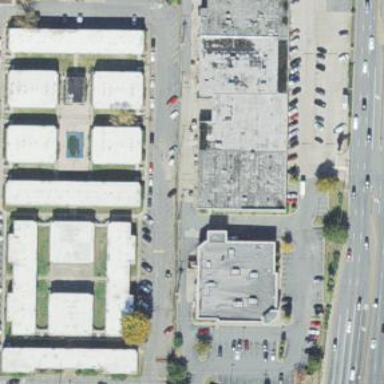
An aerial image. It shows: Retail area.